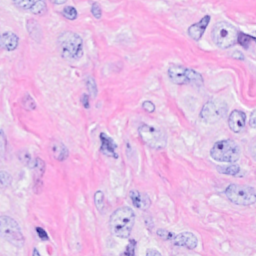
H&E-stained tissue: Breast